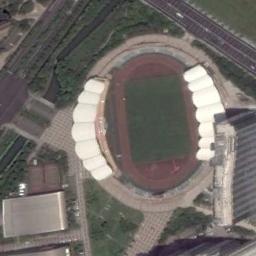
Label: stadium